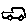
Label: car